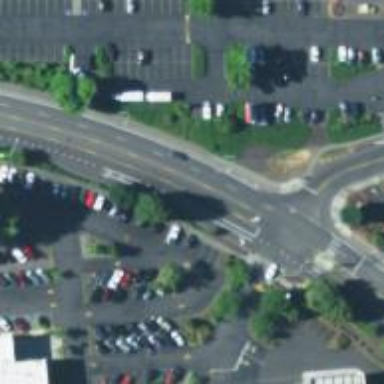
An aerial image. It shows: Parking space is available.